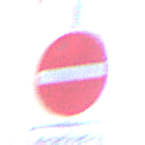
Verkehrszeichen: VerbotDerEinfahrt
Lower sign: BesondereFahrzeugeUndTransportgueter4
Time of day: SunriseSunset
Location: Outdoor (Urban)
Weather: Clear
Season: NotSpecified
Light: Natural